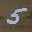
Label: 5